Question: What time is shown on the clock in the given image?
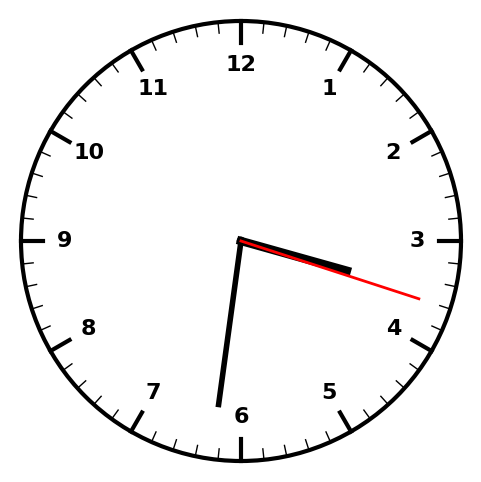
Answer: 03:31:18